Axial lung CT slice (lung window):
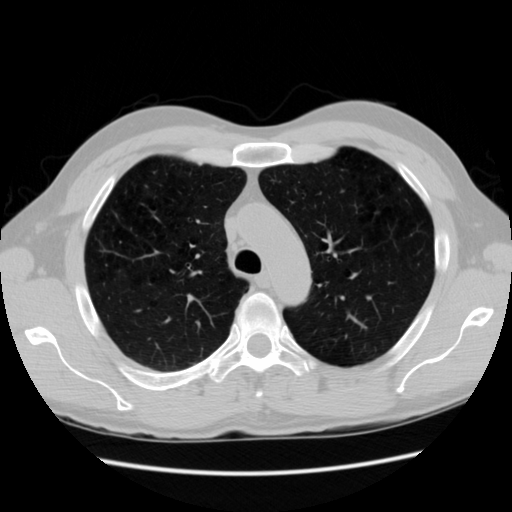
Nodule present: no